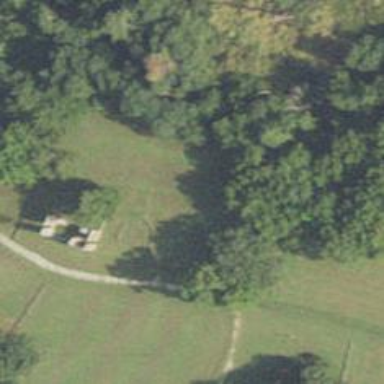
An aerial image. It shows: Archaeological site with historical significance.